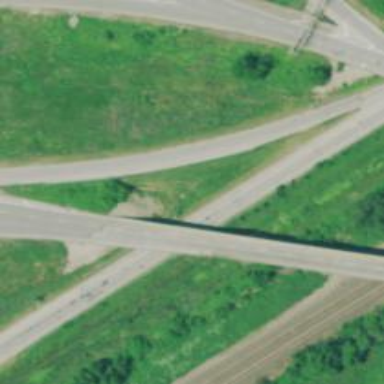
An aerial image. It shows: Trunk link highway.